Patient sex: M
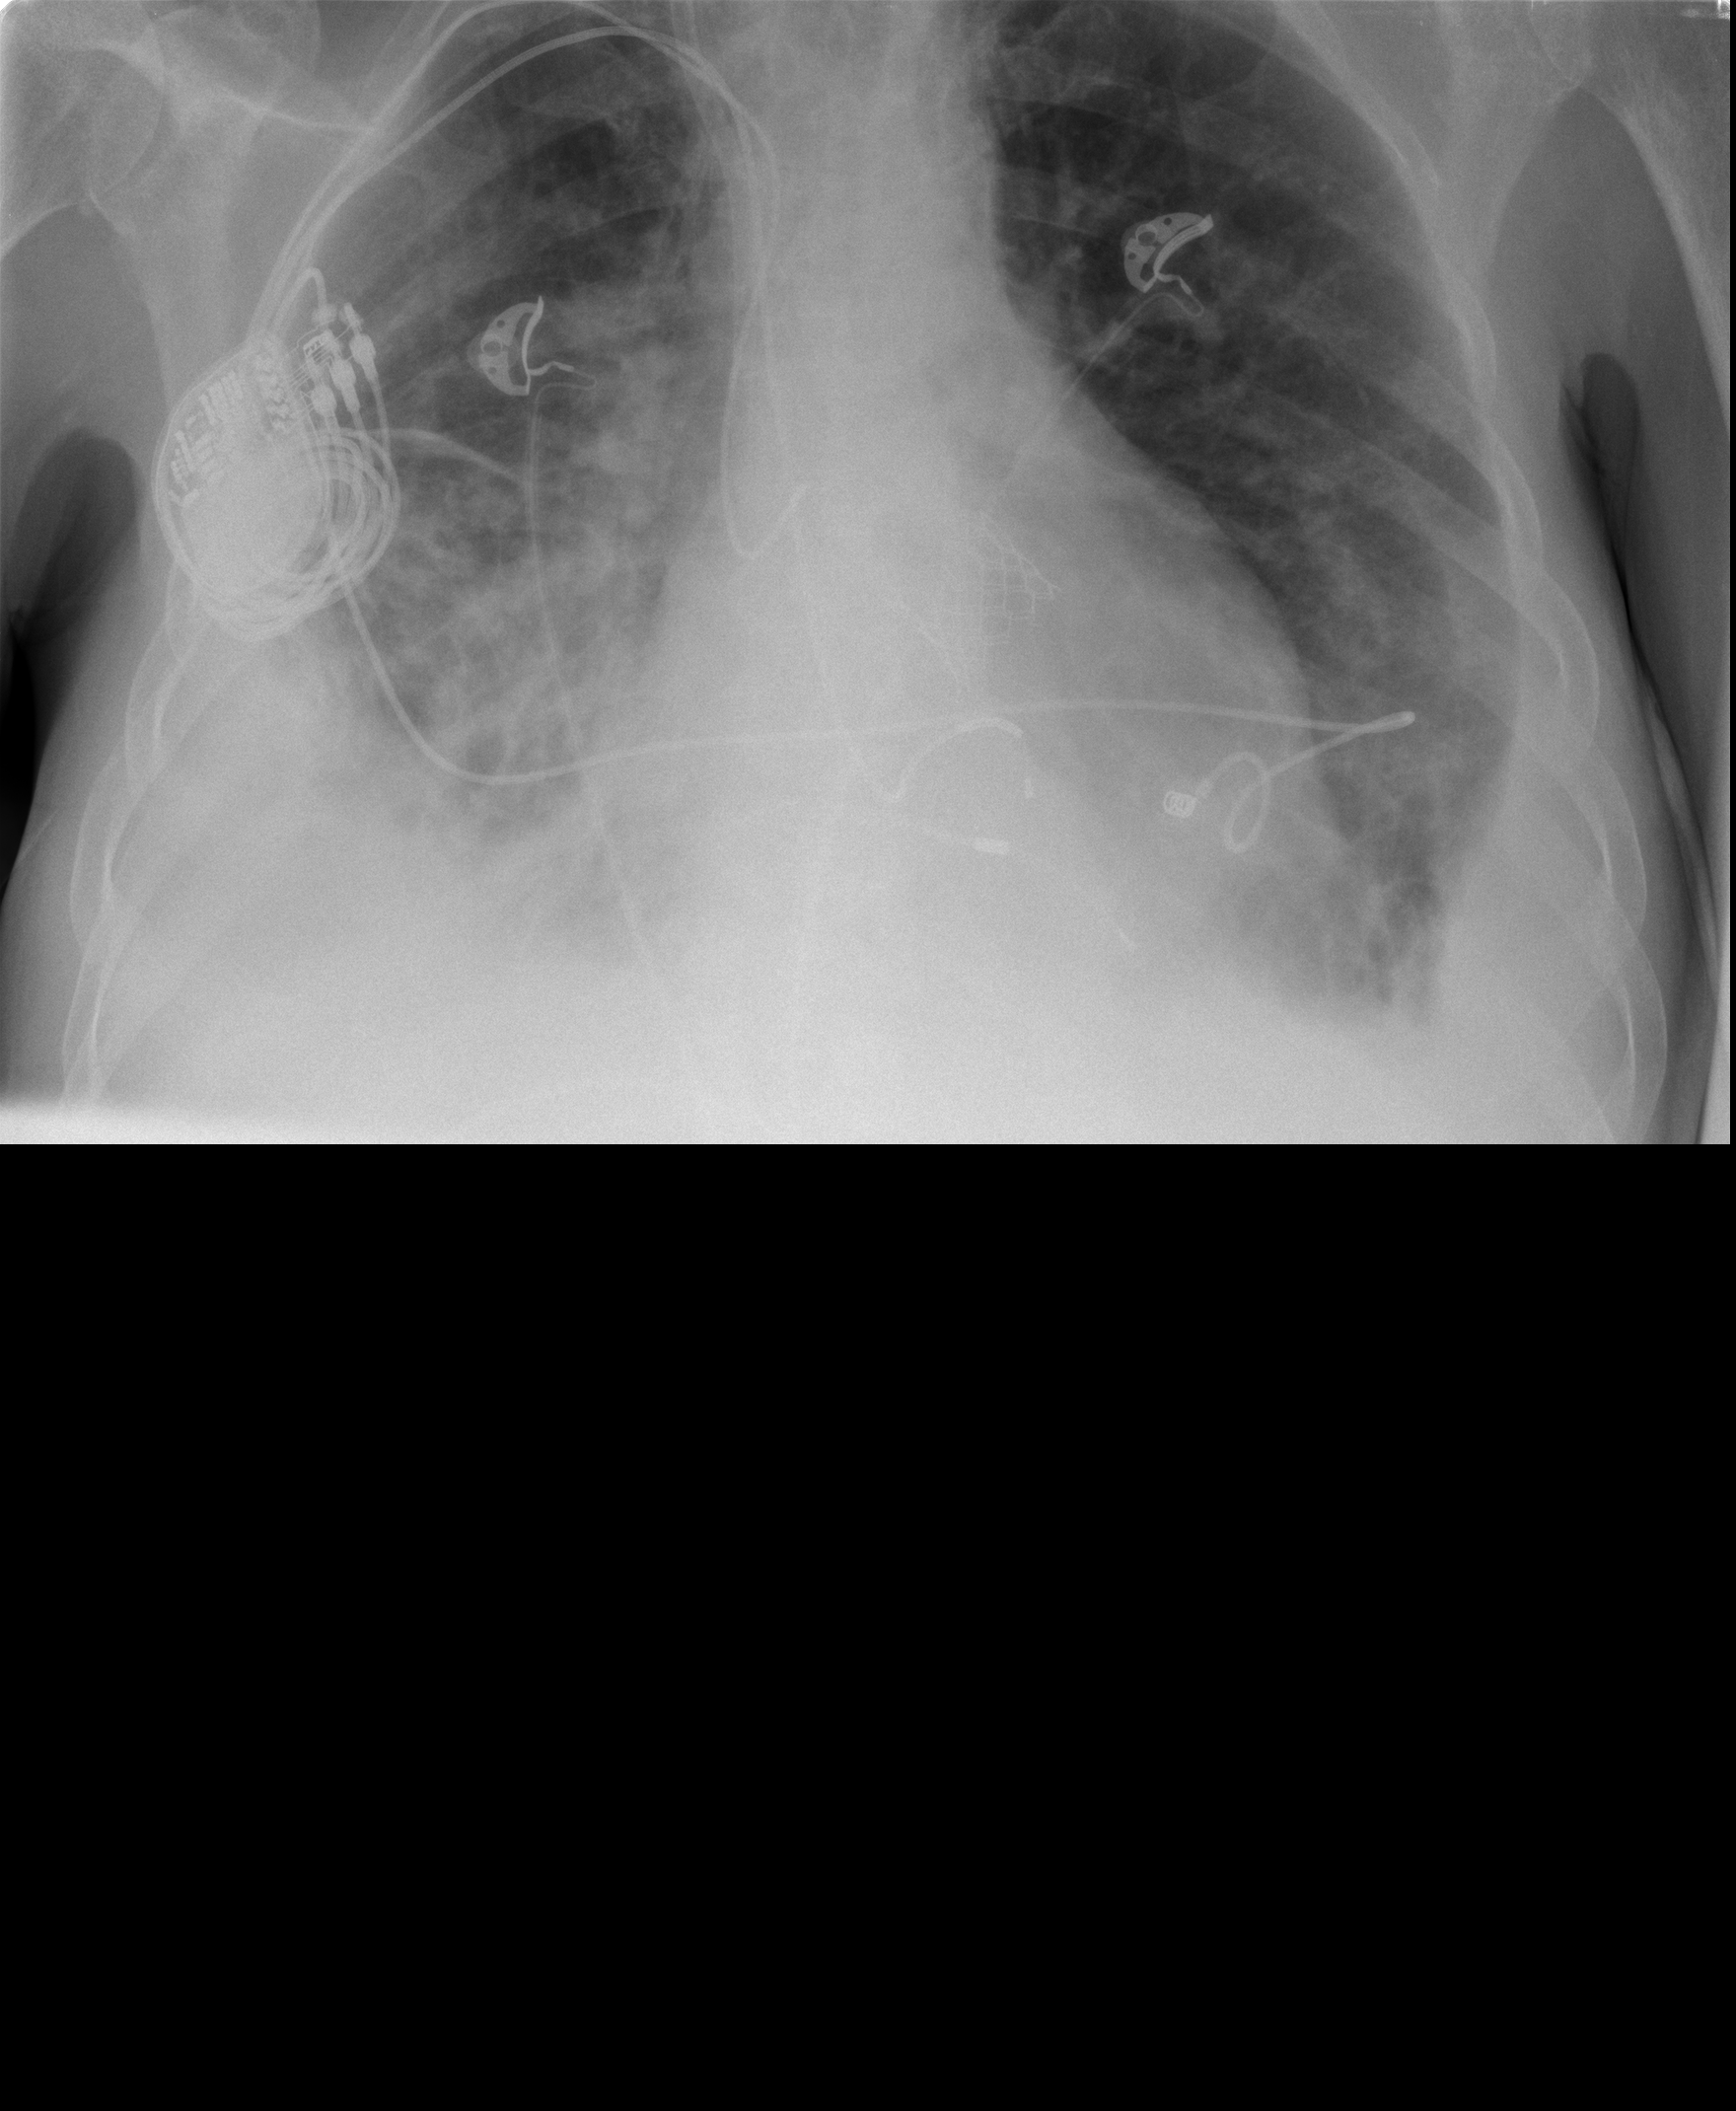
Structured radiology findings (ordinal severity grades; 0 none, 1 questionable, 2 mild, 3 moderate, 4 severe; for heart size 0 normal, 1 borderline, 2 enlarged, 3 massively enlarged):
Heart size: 0
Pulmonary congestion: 2
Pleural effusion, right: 3
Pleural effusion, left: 2
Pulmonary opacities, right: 3
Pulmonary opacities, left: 2
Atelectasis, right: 3
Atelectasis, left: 2